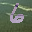
Label: 6